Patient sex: F
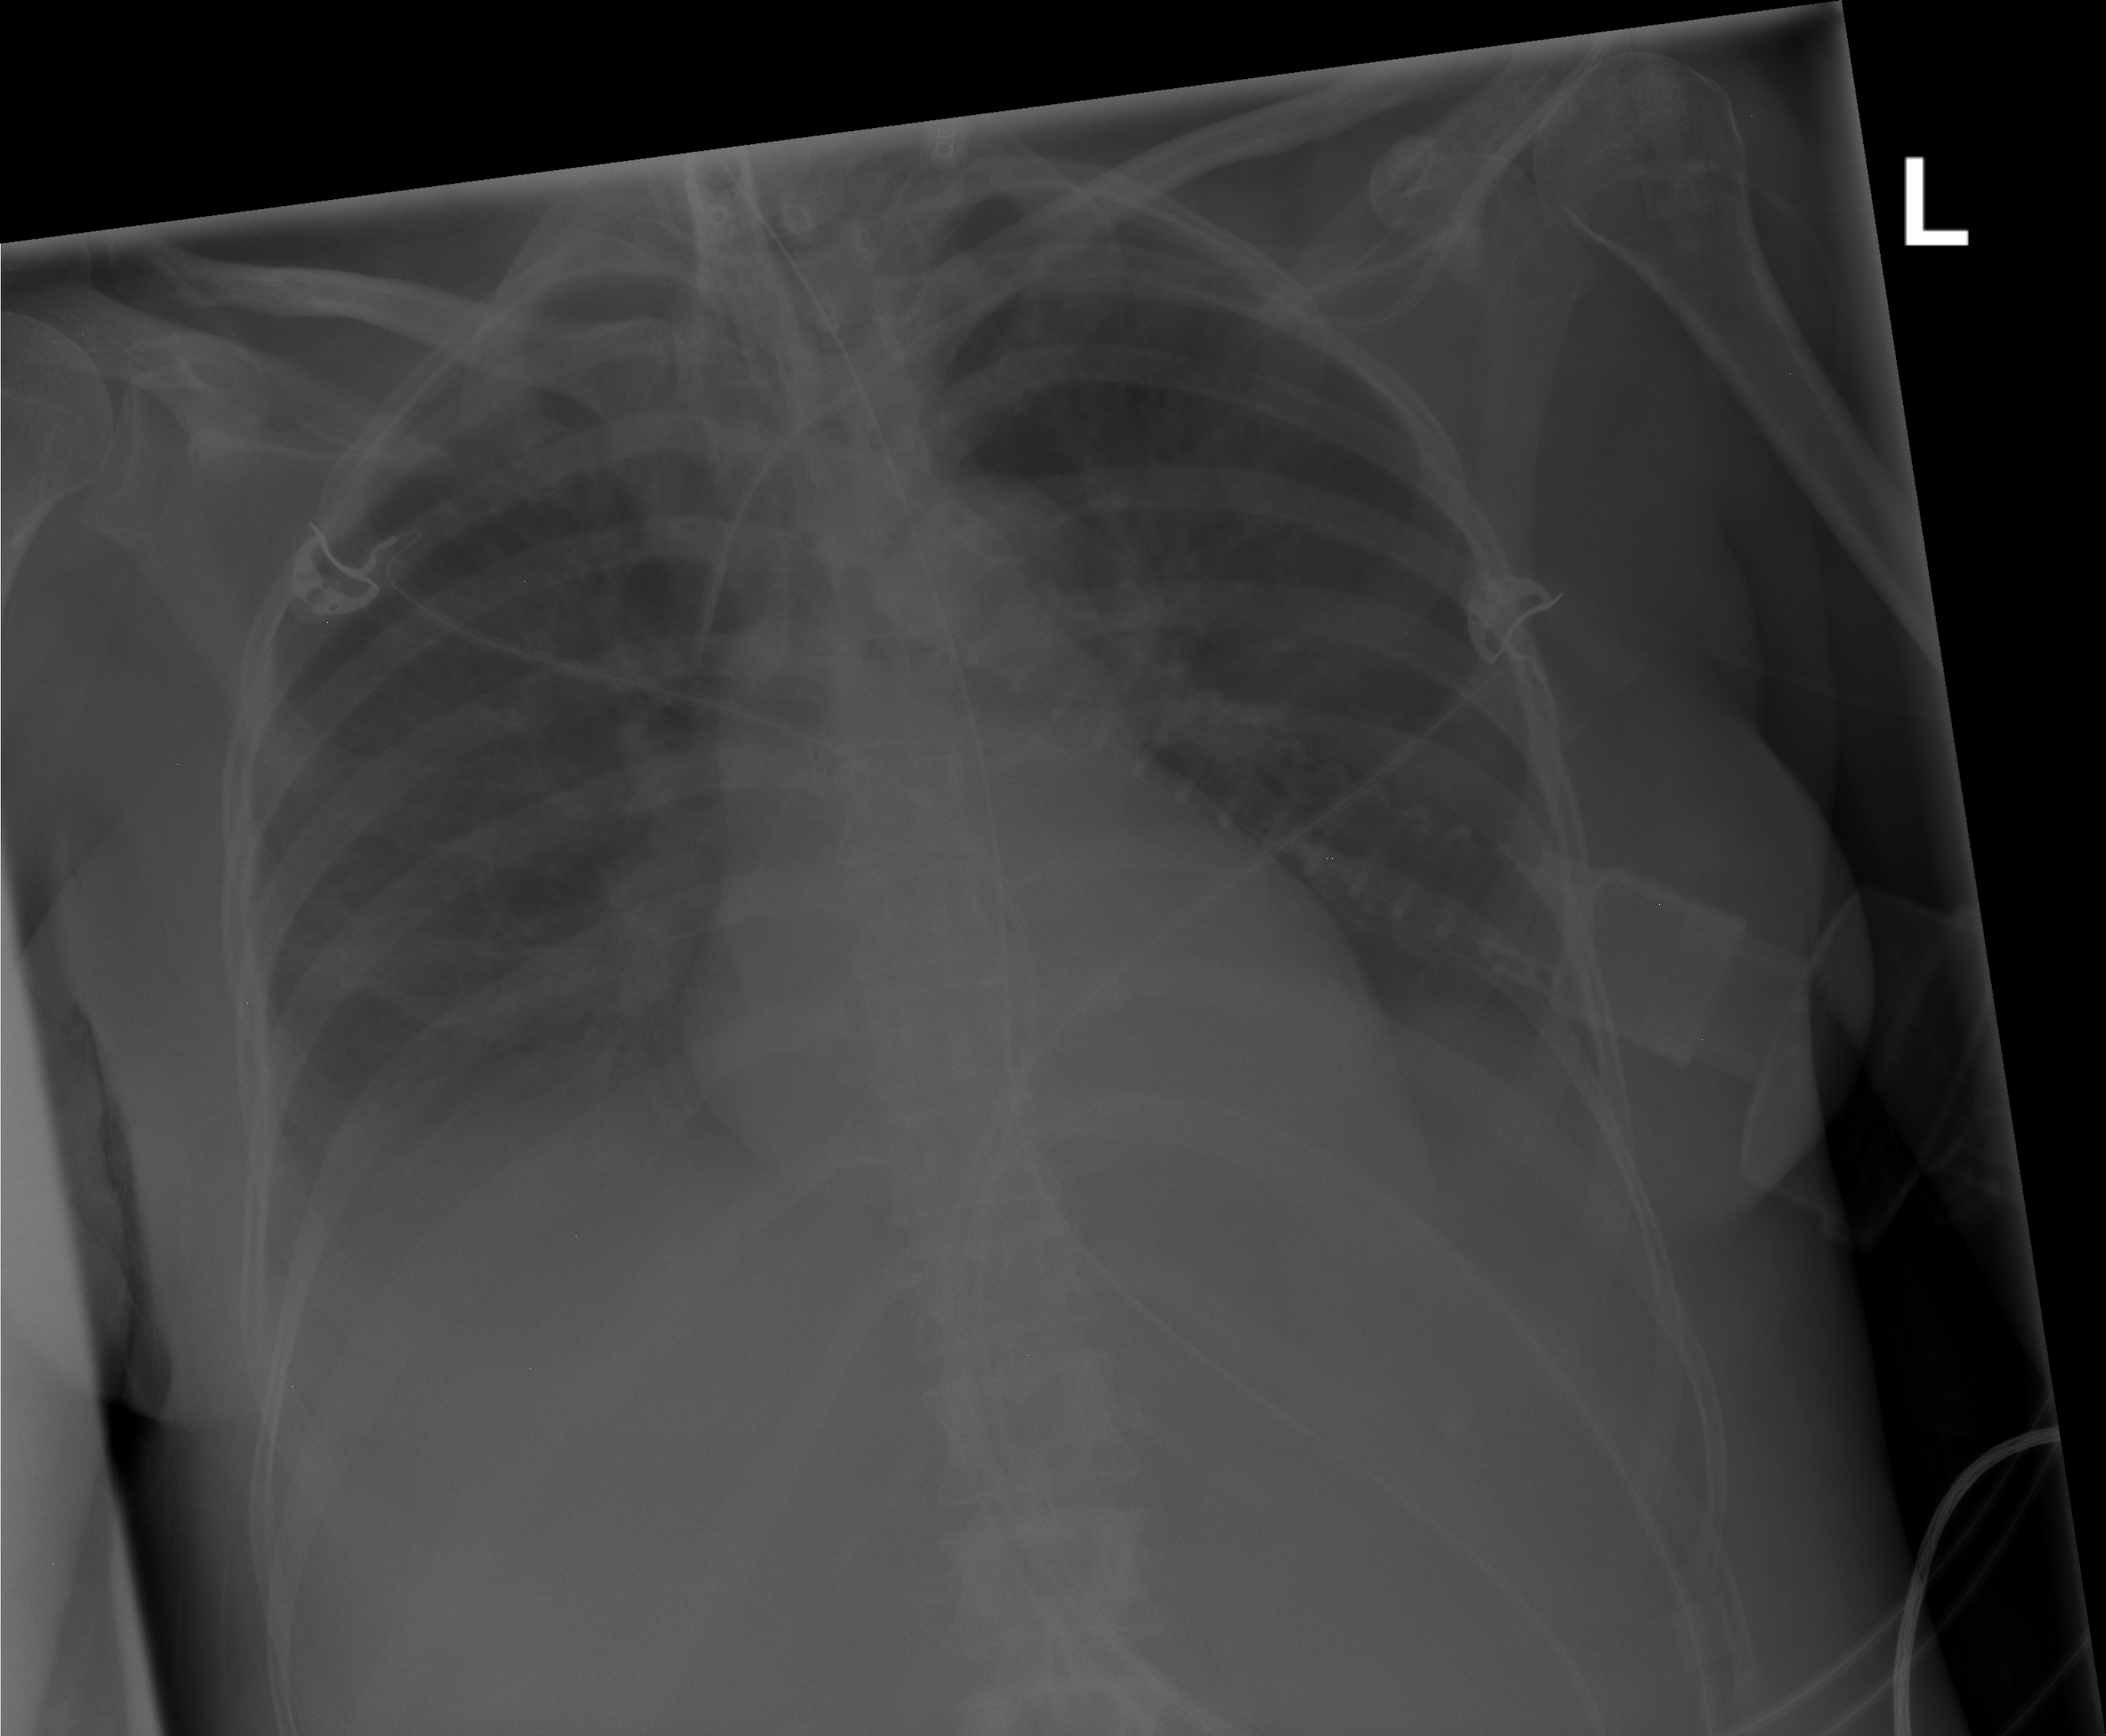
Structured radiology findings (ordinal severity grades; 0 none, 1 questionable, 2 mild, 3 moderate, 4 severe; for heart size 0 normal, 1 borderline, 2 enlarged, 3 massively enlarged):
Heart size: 0
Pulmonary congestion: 0
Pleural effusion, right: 1
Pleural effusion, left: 0
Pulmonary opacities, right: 0
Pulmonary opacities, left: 0
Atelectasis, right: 2
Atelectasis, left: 0